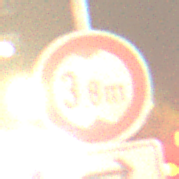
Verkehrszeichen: TatsaechlicheHoehe
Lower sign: RichtungsangabeDurchPfeile5
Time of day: Night
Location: Outdoor (Urban)
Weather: Clear
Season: NotSpecified
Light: Artificial